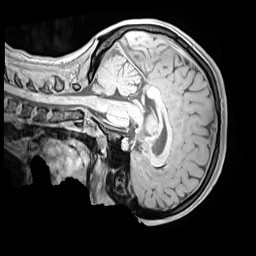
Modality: MP2RAGE
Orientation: sagittal
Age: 13
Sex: female
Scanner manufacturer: siemens
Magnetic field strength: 3 T
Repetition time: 4 s
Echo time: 0.00303 s